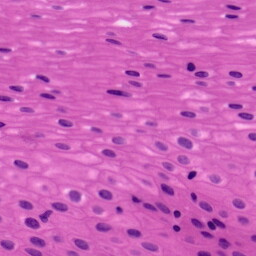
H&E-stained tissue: Tonsil